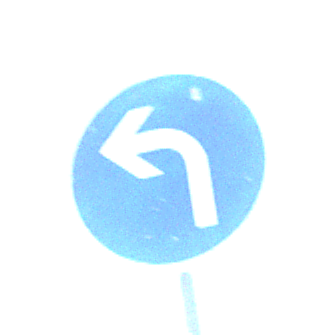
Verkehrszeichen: VorgeschriebeneFahrtrichtungLinks
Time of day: MorningAfternoon
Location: Outdoor (Suburban)
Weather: PartlyCloudy
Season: NotSpecified
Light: Natural